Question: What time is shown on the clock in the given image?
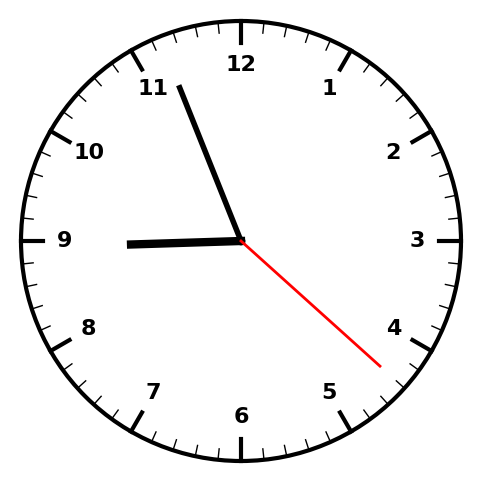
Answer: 08:56:22